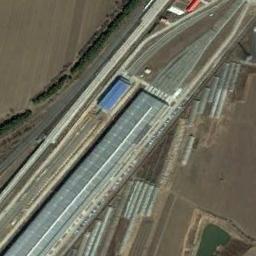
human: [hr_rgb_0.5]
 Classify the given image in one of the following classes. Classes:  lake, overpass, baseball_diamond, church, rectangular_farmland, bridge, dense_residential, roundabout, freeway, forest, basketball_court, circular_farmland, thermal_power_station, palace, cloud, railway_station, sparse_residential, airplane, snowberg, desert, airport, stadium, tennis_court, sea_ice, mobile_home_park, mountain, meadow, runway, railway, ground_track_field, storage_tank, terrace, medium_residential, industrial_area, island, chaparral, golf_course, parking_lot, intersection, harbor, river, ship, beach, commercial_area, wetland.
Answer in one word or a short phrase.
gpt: railway_station